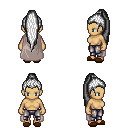
a pixel art fantasy rpg character, female body template, human, tanned skin, gray cape, metal pants, white extra-long topknot hairstyle, brown slippers, four views (front, back, left, right), 2x2 character sprite sheet, small pixel art, hard edges, no anti-aliasing